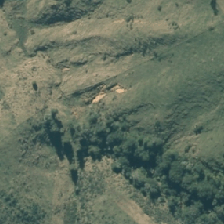
Land cover: grose_broom